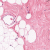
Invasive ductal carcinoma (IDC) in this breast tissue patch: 0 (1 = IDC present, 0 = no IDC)